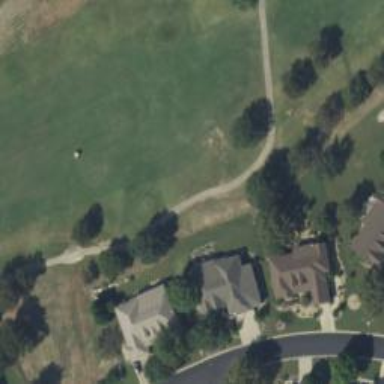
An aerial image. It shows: Golf cartpath that is also road path.